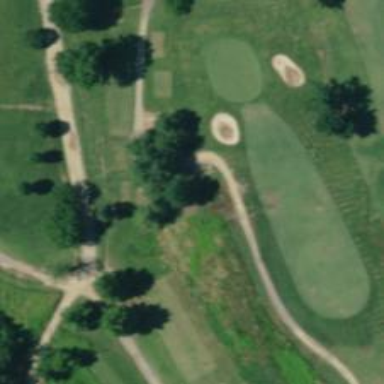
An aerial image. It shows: Well-maintained asphalt service road with tracktype grade1. It resembles golf cartpath.